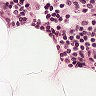
Metastatic tissue present: no